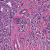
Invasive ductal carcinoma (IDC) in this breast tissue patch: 1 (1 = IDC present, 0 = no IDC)